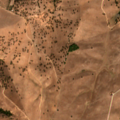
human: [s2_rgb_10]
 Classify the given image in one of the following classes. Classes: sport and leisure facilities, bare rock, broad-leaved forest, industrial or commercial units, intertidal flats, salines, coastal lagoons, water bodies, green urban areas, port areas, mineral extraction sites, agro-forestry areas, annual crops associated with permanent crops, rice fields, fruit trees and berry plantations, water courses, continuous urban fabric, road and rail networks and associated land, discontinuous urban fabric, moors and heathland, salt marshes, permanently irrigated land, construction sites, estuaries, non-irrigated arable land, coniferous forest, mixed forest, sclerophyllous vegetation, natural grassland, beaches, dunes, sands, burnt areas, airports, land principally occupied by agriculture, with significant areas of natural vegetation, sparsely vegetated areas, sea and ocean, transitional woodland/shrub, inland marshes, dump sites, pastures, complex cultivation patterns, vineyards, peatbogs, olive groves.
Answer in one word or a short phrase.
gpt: pastures, agro-forestry areas